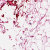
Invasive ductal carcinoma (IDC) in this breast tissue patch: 0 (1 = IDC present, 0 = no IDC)